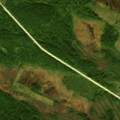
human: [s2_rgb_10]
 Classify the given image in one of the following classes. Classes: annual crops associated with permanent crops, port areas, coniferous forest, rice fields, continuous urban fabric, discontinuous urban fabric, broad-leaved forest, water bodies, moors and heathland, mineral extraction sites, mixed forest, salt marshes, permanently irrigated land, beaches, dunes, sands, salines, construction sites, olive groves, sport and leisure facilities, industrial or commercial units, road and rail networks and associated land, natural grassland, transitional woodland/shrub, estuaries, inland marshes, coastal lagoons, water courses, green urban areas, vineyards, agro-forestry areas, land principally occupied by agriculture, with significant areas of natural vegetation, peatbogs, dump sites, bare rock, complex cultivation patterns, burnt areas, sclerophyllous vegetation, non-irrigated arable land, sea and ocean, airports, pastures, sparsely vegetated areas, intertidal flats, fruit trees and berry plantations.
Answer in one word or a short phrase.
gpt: coniferous forest, transitional woodland/shrub, peatbogs